This time-frequency spectrogram was computed from a rotor test-rig vibration snapshot; brighter regions carry more energy. Classify the rotor condition as one of: normal, misalignment, unbalance, looseness.
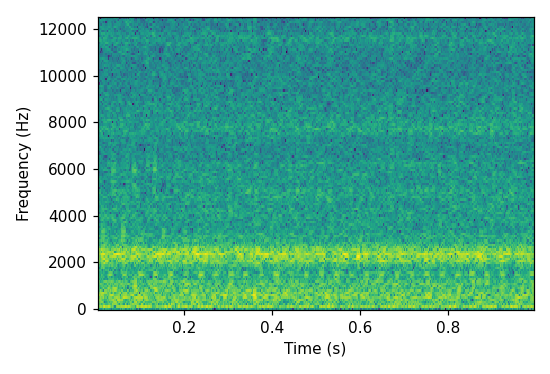
Answer: looseness